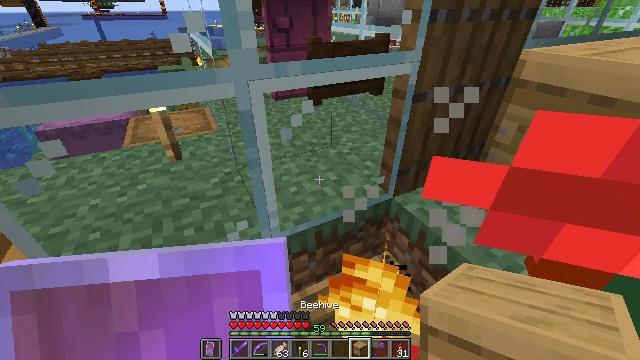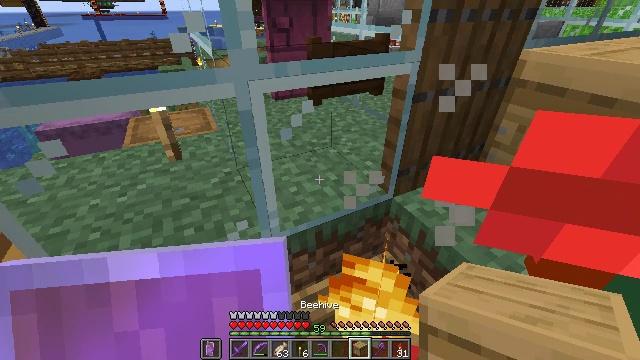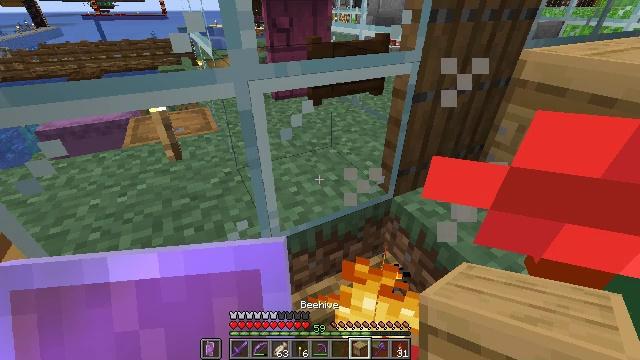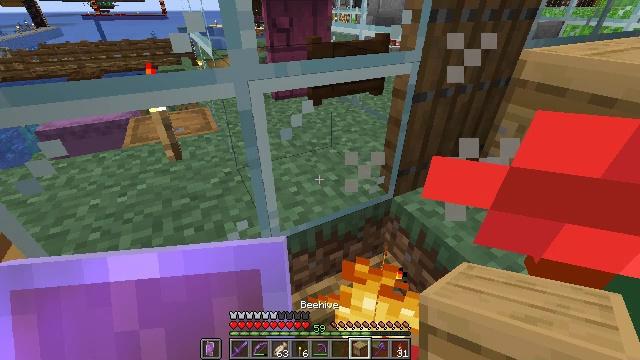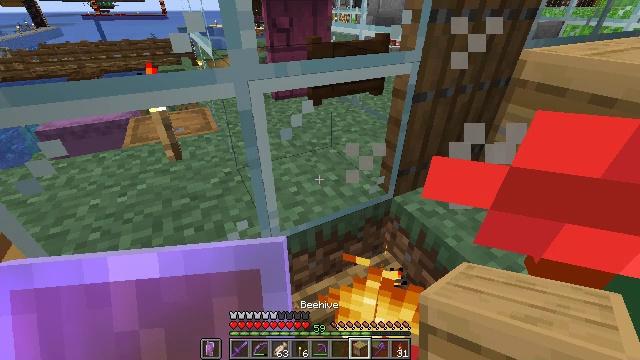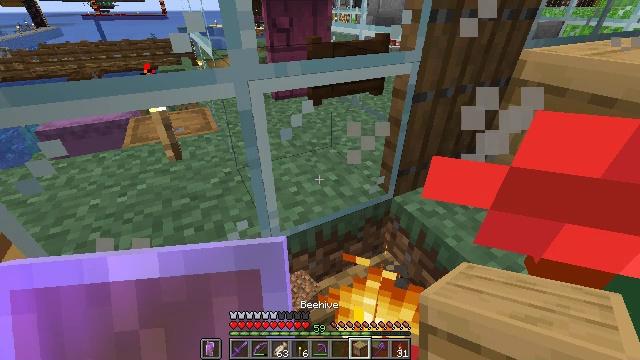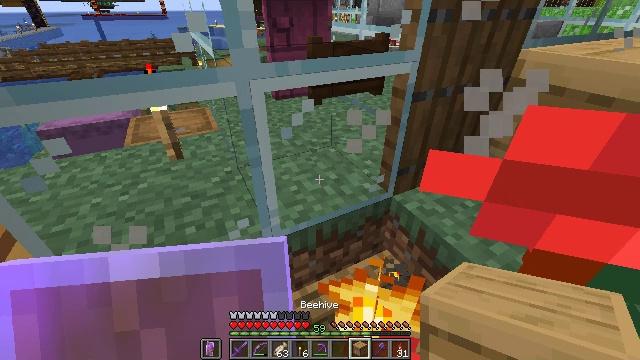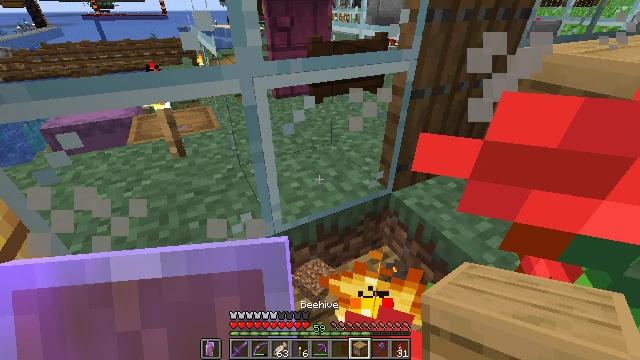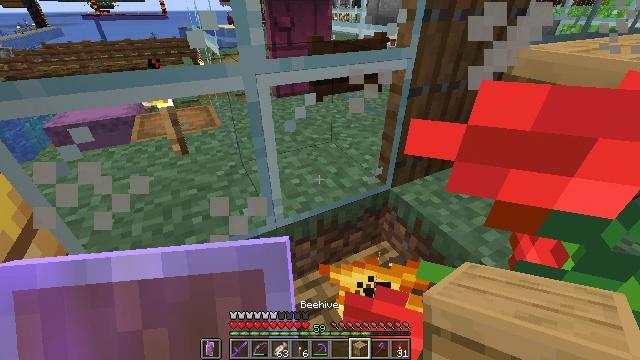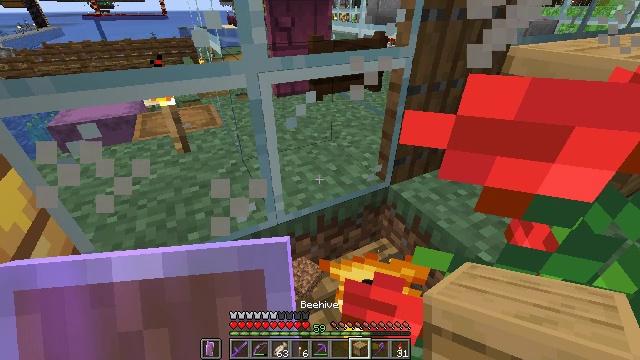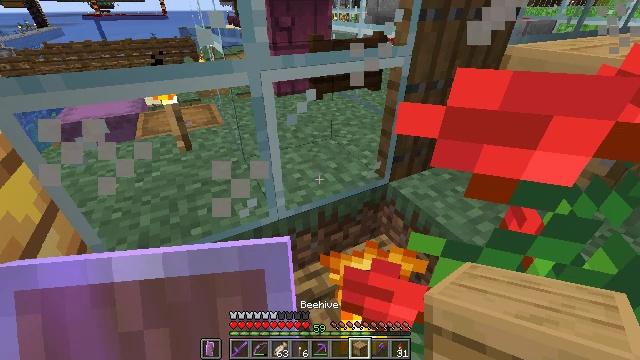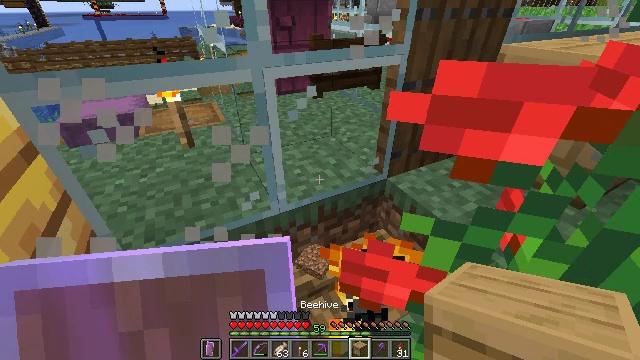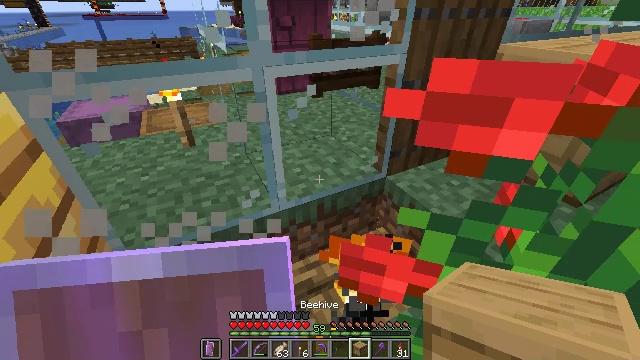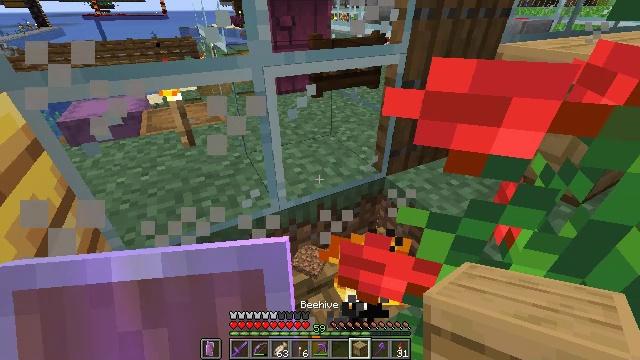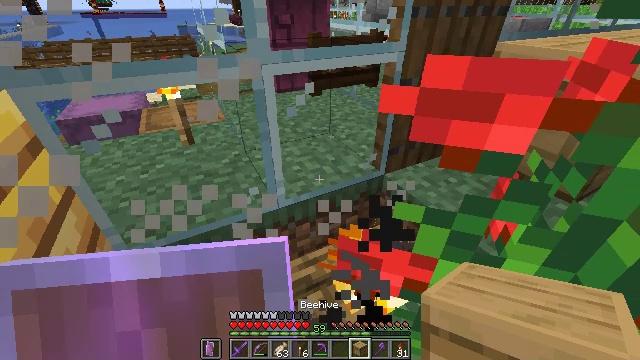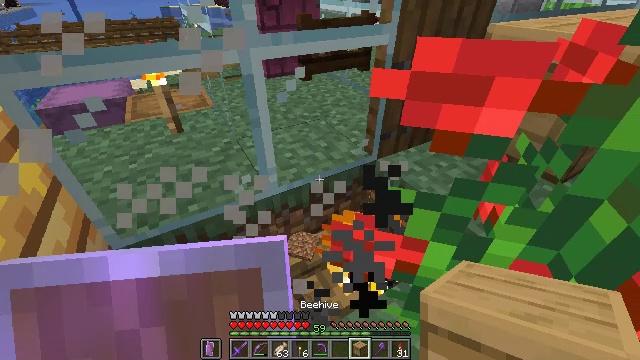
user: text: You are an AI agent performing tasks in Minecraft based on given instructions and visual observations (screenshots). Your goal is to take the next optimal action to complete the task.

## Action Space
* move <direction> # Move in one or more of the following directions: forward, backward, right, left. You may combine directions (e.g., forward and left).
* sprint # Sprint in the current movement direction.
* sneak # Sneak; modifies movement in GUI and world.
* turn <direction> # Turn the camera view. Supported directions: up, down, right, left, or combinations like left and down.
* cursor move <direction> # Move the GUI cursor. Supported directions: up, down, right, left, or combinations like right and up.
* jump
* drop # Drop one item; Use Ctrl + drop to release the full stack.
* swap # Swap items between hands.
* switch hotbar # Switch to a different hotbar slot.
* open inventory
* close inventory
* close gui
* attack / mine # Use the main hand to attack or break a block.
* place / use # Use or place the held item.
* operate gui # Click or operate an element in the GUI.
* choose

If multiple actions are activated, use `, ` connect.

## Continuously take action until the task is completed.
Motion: motion action
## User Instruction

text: Gather the rose bush by attacking it.
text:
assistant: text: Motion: sneak
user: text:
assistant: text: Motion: sneak, use / place
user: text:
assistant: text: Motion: sneak, use / place
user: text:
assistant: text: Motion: sneak, use / place
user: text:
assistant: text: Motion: sneak
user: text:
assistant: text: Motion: move back, sneak
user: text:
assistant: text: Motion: move back, sneak
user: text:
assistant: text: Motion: move back, sneak
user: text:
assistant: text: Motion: move back, sneak
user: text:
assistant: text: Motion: move back, sneak
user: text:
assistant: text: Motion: sneak
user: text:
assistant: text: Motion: sneak
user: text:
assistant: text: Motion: sneak
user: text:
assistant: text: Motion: sneak
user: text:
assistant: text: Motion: sneak, turn right and down
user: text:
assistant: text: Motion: sneak, turn right and down
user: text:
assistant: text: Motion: sneak, turn right and down
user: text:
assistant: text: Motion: sneak
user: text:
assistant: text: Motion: sneak
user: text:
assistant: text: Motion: sneak
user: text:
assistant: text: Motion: sneak
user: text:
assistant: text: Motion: sneak, turn right
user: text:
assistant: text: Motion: sneak, turn right
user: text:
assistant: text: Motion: sneak
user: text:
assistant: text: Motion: sneak
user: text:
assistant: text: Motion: sneak
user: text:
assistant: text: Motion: sneak, turn right
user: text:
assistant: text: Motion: sneak, turn right
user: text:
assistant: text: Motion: sneak, turn right
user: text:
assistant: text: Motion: sneak